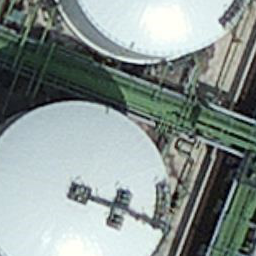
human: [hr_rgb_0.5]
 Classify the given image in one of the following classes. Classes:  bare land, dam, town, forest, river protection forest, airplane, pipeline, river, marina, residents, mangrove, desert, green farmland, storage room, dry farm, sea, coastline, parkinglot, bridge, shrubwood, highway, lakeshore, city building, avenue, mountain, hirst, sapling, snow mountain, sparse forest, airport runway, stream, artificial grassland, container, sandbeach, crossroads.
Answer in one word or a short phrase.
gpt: storage room